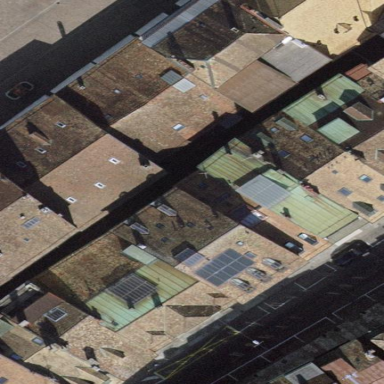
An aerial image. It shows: Gabled building with roof made of roof tiles. The roof is oriented across the building.